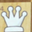
Piece: wQ